Question: Anything I missed in the following code? I can create a list but the list is array x26 times (26x section) in the 'UITableView'. A list shown, but the section title is only point to 'A'

'arr_indexpeople' > An array of A,B,C,D,E.....Z
'arr_completeArray' > An array of a list of people
Thank you.
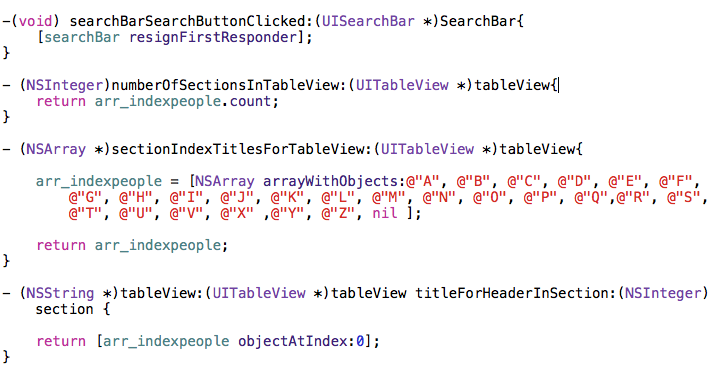
Answer: The datasource method will get called for every section to load, so give the dynamic index of a section as input variable for arr_indexpeople as shown below.
'''
- (NSString *)tableView:(UITableView *)tableView titleForHeaderInSection:(NSInteger)section
{
return [arr_indexpeople objectAtIndex:section]
}
'''